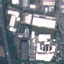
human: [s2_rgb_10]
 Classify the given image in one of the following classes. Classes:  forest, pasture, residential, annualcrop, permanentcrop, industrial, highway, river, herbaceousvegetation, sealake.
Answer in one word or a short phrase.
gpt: Industrial